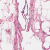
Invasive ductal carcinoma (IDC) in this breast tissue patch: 0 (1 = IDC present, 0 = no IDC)